Aerial crown-view tile of a tropical tree (Barro Colorado Island, Panama), acquired 20250124:
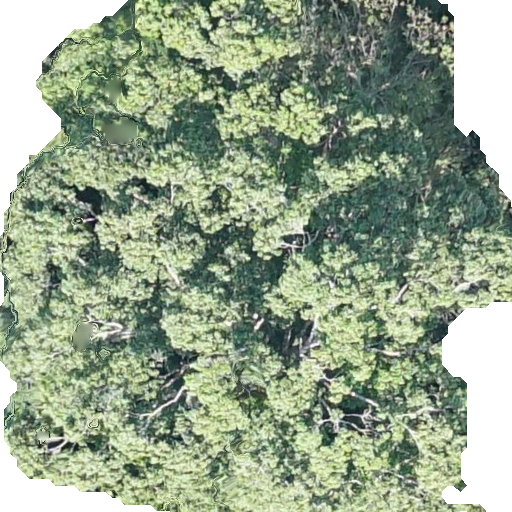
Species: Ocotea leptobotra
GBIF accepted scientific name: Ocotea leptobotra
Crown area: 369.256 m²